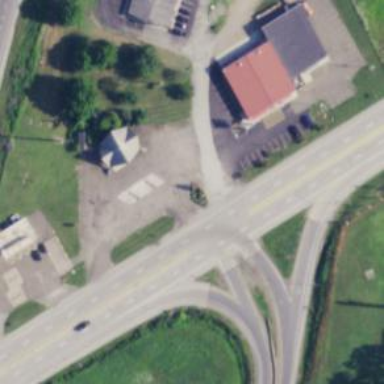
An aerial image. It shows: Road with stop sign.